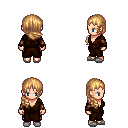
a pixel art fantasy rpg character, female body template, human, light skin, brown robe, gold greaves, light blonde right-swept hairstyle, leather bracers, white slippers, four views (front, back, left, right), 2x2 character sprite sheet, small pixel art, hard edges, no anti-aliasing